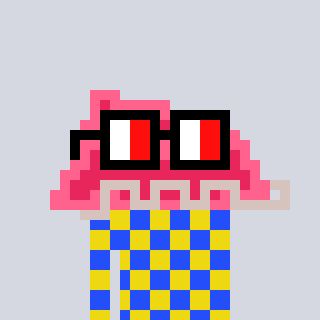
a pixel art character with square glasses with black frames and red eyes, a retainer-shaped head and a yellow-colored body on a cool background